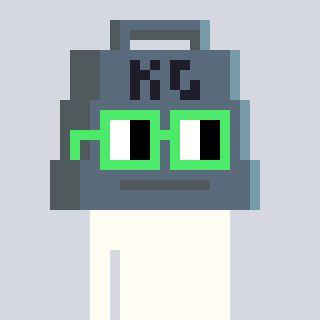
a pixel art character with square light green glasses, a weight-shaped head and a cold-colored body on a cool background